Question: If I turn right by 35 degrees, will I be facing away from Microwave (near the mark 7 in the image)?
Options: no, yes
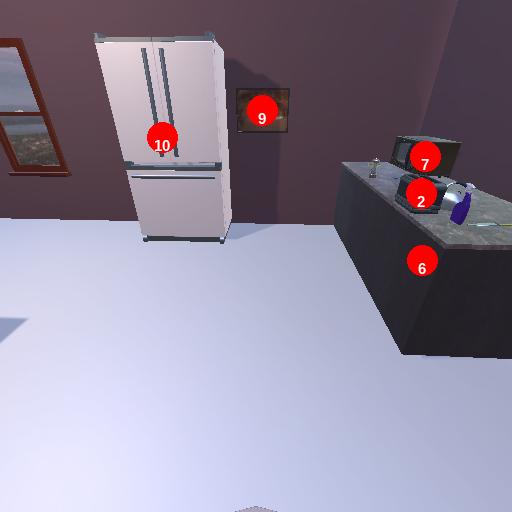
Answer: no